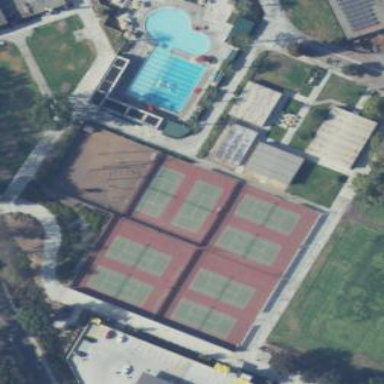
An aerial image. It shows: Tennis court in leisure pitch.